Question: '''
DATA SEGMENT
MSG1 DB 10,13,"ENTER THE FIRST NUMBER: $"
MSG2 DB 10,13,"ENTER THE SECOND NUMBER: $"
MSG3 DB 10,13,"ANSWER: $"
ENDS
CODE SEGMENT
ASSUME DS:DATA,CS:CODE
START:
MOV AX,DATA
MOV DS,AX
LEA DX,MSG1
MOV AH,09H
INT 21H
MOV AH,01H
INT 21H
CALL INPUT8
MOV CL,AL
ROL CL,04H
MOV AH,01H
INT 21H
CALL INPUT8
ADD CL,AL
LEA DX,MSG2
MOV AH,09H
INT 21H
MOV AH,01H
INT 21H
CALL INPUT8
MOV BL,AL
ROL BL,04H
MOV AH,01H
INT 21H
CALL INPUT8
ADD BL,AL
ADD CL,BL
MOV BL,CL
ROL CL,04H
AND CL,0FH
LEA DX,MSG3
MOV AH,09
INT 21H
CALL OUTPUT8
MOV CL,BL
AND CL,0FH
CALL OUTPUT8
INPUT8 PROC
SUB AL,30H
RET
ENDP
OUTPUT8 PROC
ADD CL,30H
MOV DL,CL
MOV AH,02
INT 21H
RET
ENDP
MOV AH,4CH
INT 21H
ENDS
END START
'''
Output in command prompt:

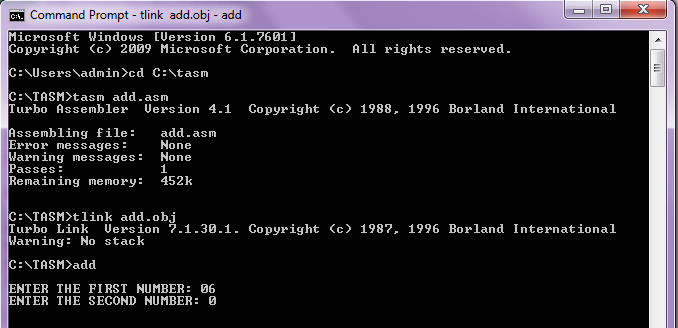
Answer: You capture the characters from keyboard and convert them into in 'BL' and 'CL', this happens because you use the higher 4 bits of BL to hold one digit and the lower 4 bits to hold the second digit, with decimal numbers this techinque would not work. Then you execute an addition, but, both numbers are so the result could contain letters (A..F). In that case, the procedure 'OUTPUT8' needs to check if the number in 'CL' is a digit (0..9) or a letter (A..F). Also the interrupt to finish the program was not at the right place. Here are both fixes:
'''
DATA SEGMENT
MSG1 DB 10,13,"ENTER THE FIRST NUMBER: $"
MSG2 DB 10,13,"ENTER THE SECOND NUMBER: $"
MSG3 DB 10,13,"ANSWER: $"
ENDS
CODE SEGMENT
ASSUME DS:DATA,CS:CODE
START:
MOV AX,DATA
MOV DS,AX
LEA DX,MSG1
MOV AH,09H
INT 21H
MOV AH,01H
INT 21H
CALL INPUT8
MOV CL,AL
ROL CL,04H
MOV AH,01H
INT 21H
CALL INPUT8
ADD CL,AL
LEA DX,MSG2
MOV AH,09H
INT 21H
MOV AH,01H
INT 21H
CALL INPUT8
MOV BL,AL
ROL BL,04H
MOV AH,01H
INT 21H
CALL INPUT8
ADD BL,AL
ADD CL,BL
MOV BL,CL
ROL CL,04H
AND CL,0FH
LEA DX,MSG3
MOV AH,09
INT 21H
CALL OUTPUT8
MOV CL,BL
AND CL,0FH
CALL OUTPUT8
MOV AH,4CH ;<## THIS CODE COMES FROM
INT 21H ;<## 26 LINES BELOW.
INPUT8 PROC
SUB AL,30H
RET
ENDP
OUTPUT8 PROC
cmp cl,9 ;<## IF CL <= 9
jbe digit ;<## JUMP TO "DIGIT".
;<## NO JUMP IF CL > 9.
;IF NUMBER IS LETTER (A..F). <##
add cl, 57h ;<## CONVERT 10..15 TO 'A'..'F'.
jmp output8display ;<## SKIP THE "DIGIT" BLOCK.
;IF NUMBER IS DIGIT (0..9). ;<##
digit: ;<##
ADD CL,30H
output8display: ;<## DISPLAY CL (DIGIT OR LETTER).
MOV DL,CL
MOV AH,02
INT 21H
output8end:
RET
ENDP
;MOV AH,4CH ;<## THIS CODE SHOULD
;INT 21H ;<## BE 26 LINES ABOVE.
ENDS
END START
'''